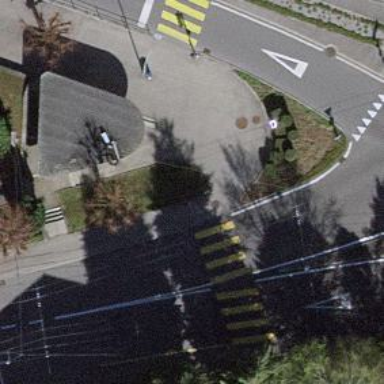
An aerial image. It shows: Tertiary road with asphalt surface and trolley wires.